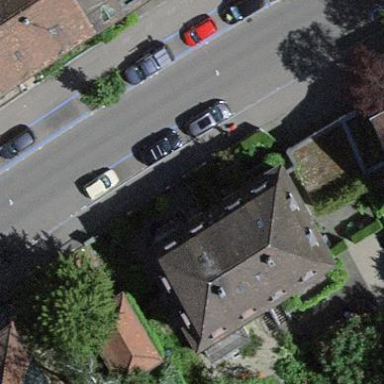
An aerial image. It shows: Semidetached house.